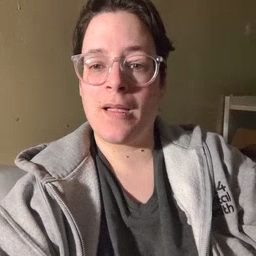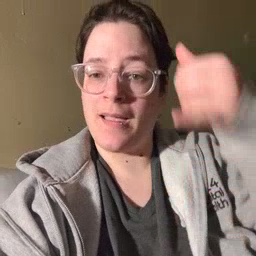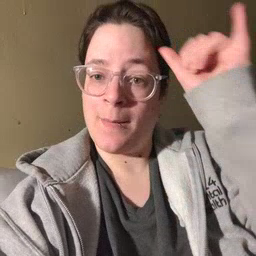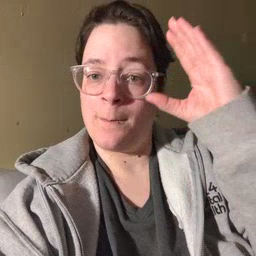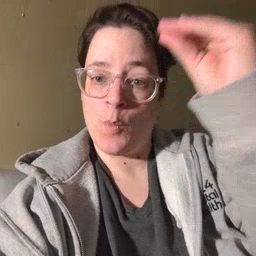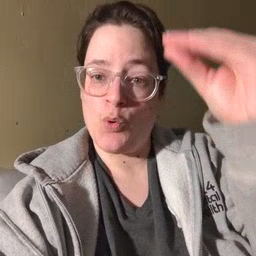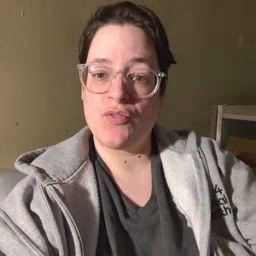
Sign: cowboy